Question: I'm trying to implement an algorithm which finds the corresponding area of each individual edge of outer polygon given at the below shape. That is, corresponding area of 1,2 edge is [1,6,7,8,2], area for edge 2,3 is [2,8,3] and so forth, CCW or CW is not a issue here. To be verbose here the black bolded line is outer polygon and the inner dashed blue line is straight skeleton of given outer polygon, I have no control over the inner node numbering scheme here which means that from left to right nodes it can be 8,7,6 or 6,8,7 or 7,6,8 etc..

After googling for days I came across that minimal cycle basis with combination of Floyd Warshall algorithm is named of this technique and can be used to extract the required minimal cycle graph, I think that I'm at least on right path, please confirm?
I follow the instructions given at the "Polygon Detection from a Set of Lines Alfredo by Ferreira Manuel J. Fonseca Joaquim A. Jorge" nomenclature.
The following pseudo code is given to extract the minimum cycle path,
'''
***MINIMUM-CYCLE-BASIS(G)***
1 G - empty set
2 P - ALL-PAIRS-SHORTEST-PATHS(G)
3 for each v in VERTICES(G)
4 do for each (x, y) in EDGES(G)
5 do if P x,v P v,y = {v}
6 then C - P x,v P v,y (x, y)
7 add C to G
8 ORDER-BY-LENGTH(G)
9 return SELECT-CYCLES(G)
'''
- -
Thanks
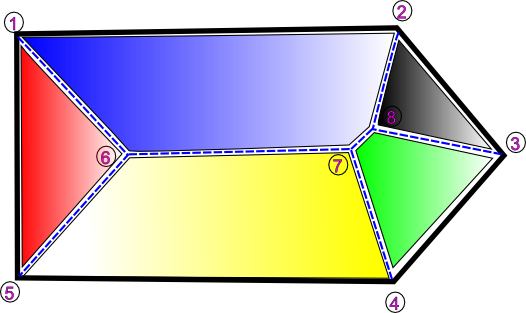
Answer: I'd suggest a much simpler approach. Start with any outer edge, say P1->P2. Then you check each node PX connected to P2, and pick the one where the angle (P1,P2,PX) has the smallest positive value. That node PX is the next node in your polygon. Then go on finding the node PY connected to PX where the angle (P2,PX,PY) has the smallest positive value.
There are several possible approaches to calculating the angle. One would be:
'''
c = inner_product( P1-P2, PX-P2 ) / ( abs(P1-P2) * abs(PX-P2) ) # cosine of the angle
s = cross_product( P1-P2, PX-P2 ) / ( abs(P1-P2) * abs(PX-P2) ) # sine of the angle
angle = atan2( s, c ) # arc tangent with correct sign
'''
With:
'''
def cross_product( a, b ):
return a.x*b.y - a.y * b.x
def inner_product( a, b ):
return a.x*b.x + a.y*b.y
'''
Be careful with the sign, it depends on CW vs CCW. And of course you can omit the normalization terms ('abs...'), because they cancel each other.
If concave polygons are allowed, you have to re-normalize the result of the arc tangent in order to ensure the angle is always positive:
'''
def atan2_normalized( y, x ):
angle = atan2( y, x )
if angle < 0:
return angle + 2 * Pi
else:
return angle
'''